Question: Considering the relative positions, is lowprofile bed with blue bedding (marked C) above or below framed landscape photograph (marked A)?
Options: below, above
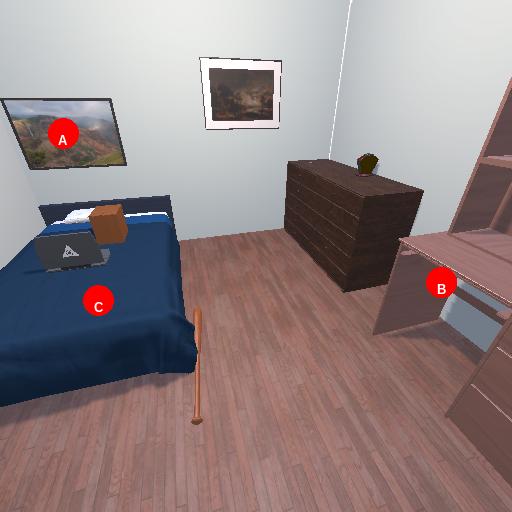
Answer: below